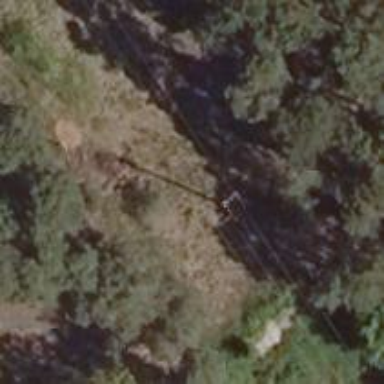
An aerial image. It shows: Power pole.